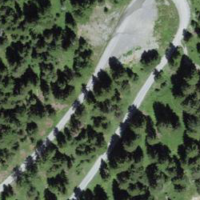
EUNIS habitat code: 43
Species observed at this site:
Bistorta vivipara
Saxifraga aizoides
Picea abies
Gymnocarpium robertianum
Asplenium viride